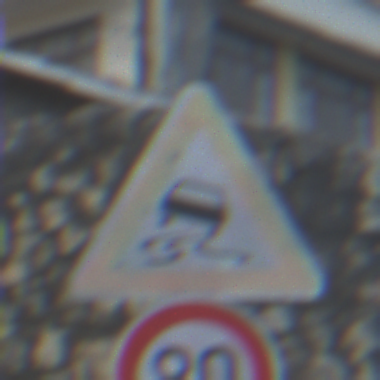
Verkehrszeichen: SchleuderOderRutschgefahr
Zusatzzeichen unten: Geschwindigkeit80
Umgebung: Outdoor, Suburban
Tageszeit: MorningAfternoon
Wetter: PartlyCloudy
Licht: Natural
Jahreszeit: NotSpecified
Kontrast: LowContrast